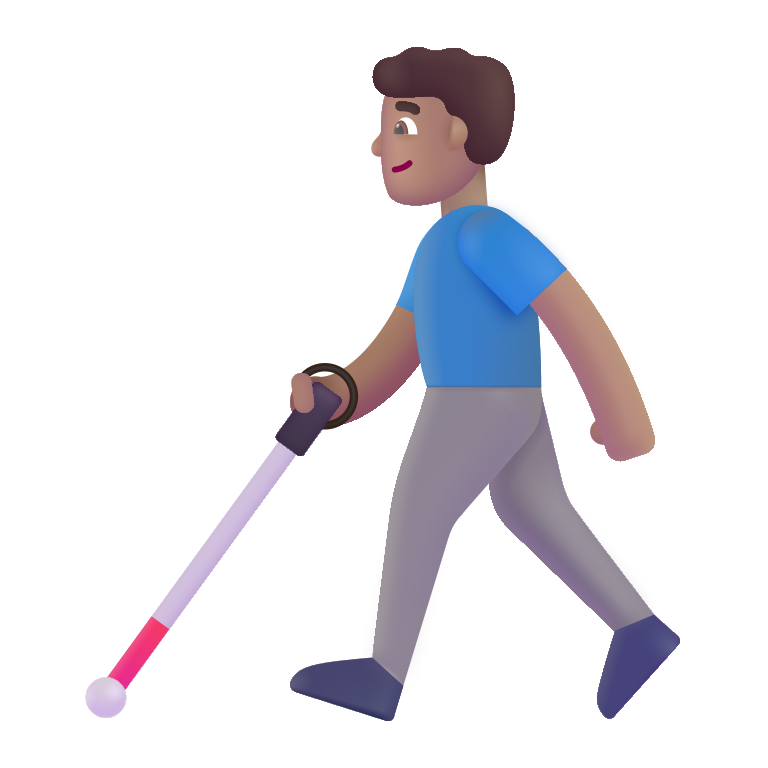
man with white cane color